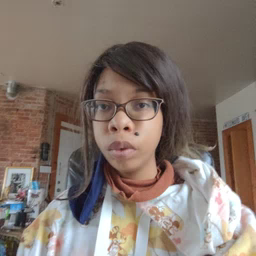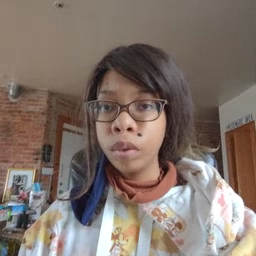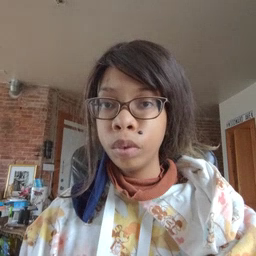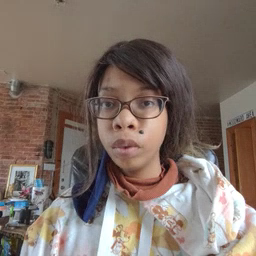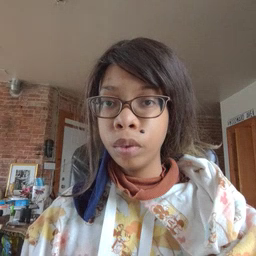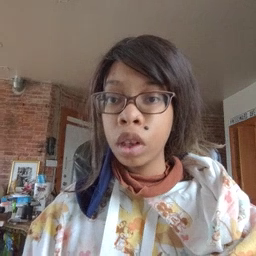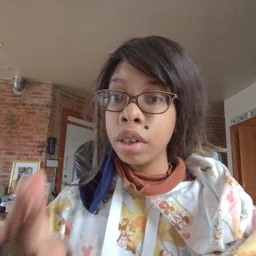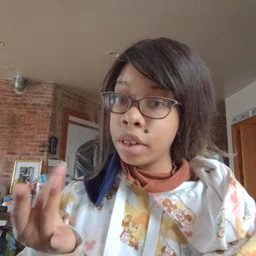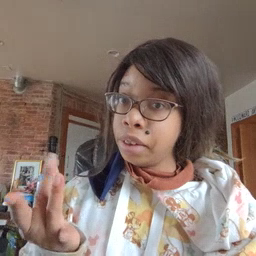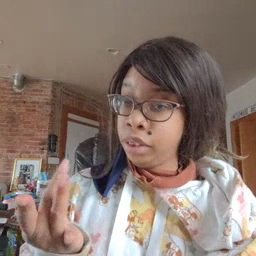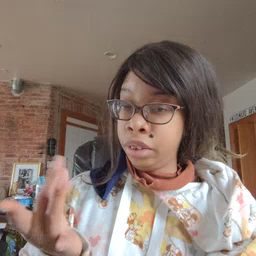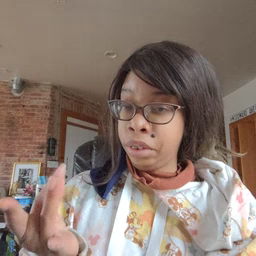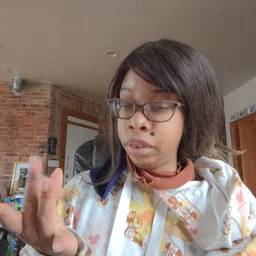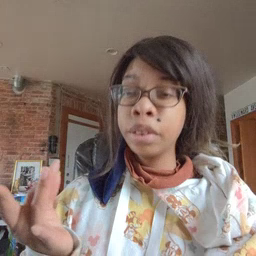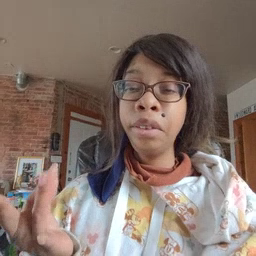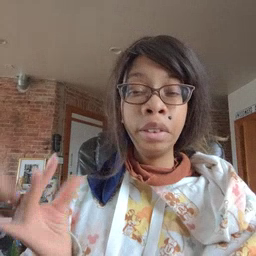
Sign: sticky